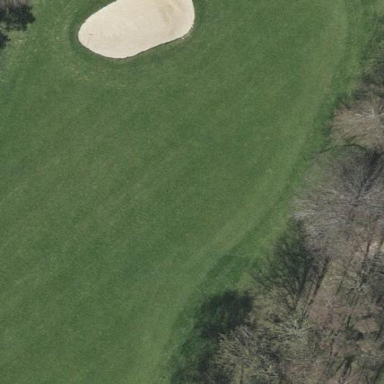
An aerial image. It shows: Golf fairway surrounded by grass.